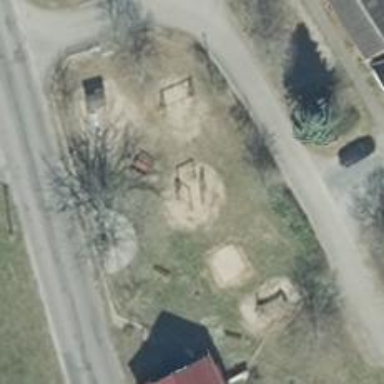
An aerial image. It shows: Playground featuring climbing frame.